Question: Add white Gaussian noise to your recorded voice signal, with a " spectrum that does not
conflict with your voice spectrum" (High frequency noise).
So for the above statment, does it means their magnitude should be the same?
I have added white Gaussian on my voice using matlab command :
'''
noisyVoice = awgn(myVoice,1)
'''
This is the graph of both my voice and the noisy voise ( the one with added white Gaussian noise) :

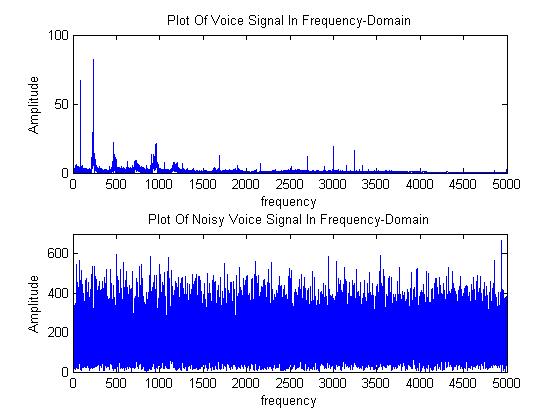
Answer: One solution is to filter the Gaussian noise and then modulate it to a specific frequency band.
'''
Fs = 1000;
L = 500;
t = (0 : L-1)/Fs;
x = chirp(t,10,.5,100);
NFFT = 2^nextpow2(L);
Y = fft(x,NFFT)/L;
f = Fs / 2 * linspace(0,1,NFFT/2+1);
subplot(211)
plot(f,2*abs(Y(1:NFFT/2+1)))
title('Amplitude Spectrum of Noise-free Signal')
xlabel('Frequency (Hz)')
b = fir2(30,[0 2*50 2*50 Fs]/Fs,[1 1 0 0]);
n = randn(L, 1);
nb = filter(b,1,n);
newx = x + nb' .* cos(2*pi*300*t); % x + modulated noise (Fc = 300Hz)
newY = fft(newx,NFFT)/L;
subplot(212)
plot(f,2*abs(newY(1:NFFT/2+1)))
title('Amplitude Spectrum of Noisy Signal')
xlabel('Frequency (Hz)')
'''

You should adjust the low-pass filter and modulation frequency with your data.